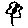
Label: flower